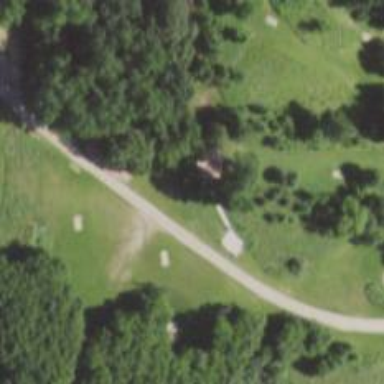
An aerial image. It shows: The beginning point of disc golf course.